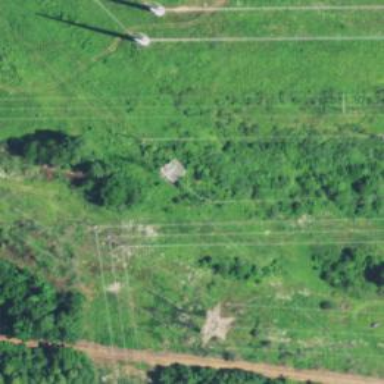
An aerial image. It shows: Lattice structure tower used for power distribution.